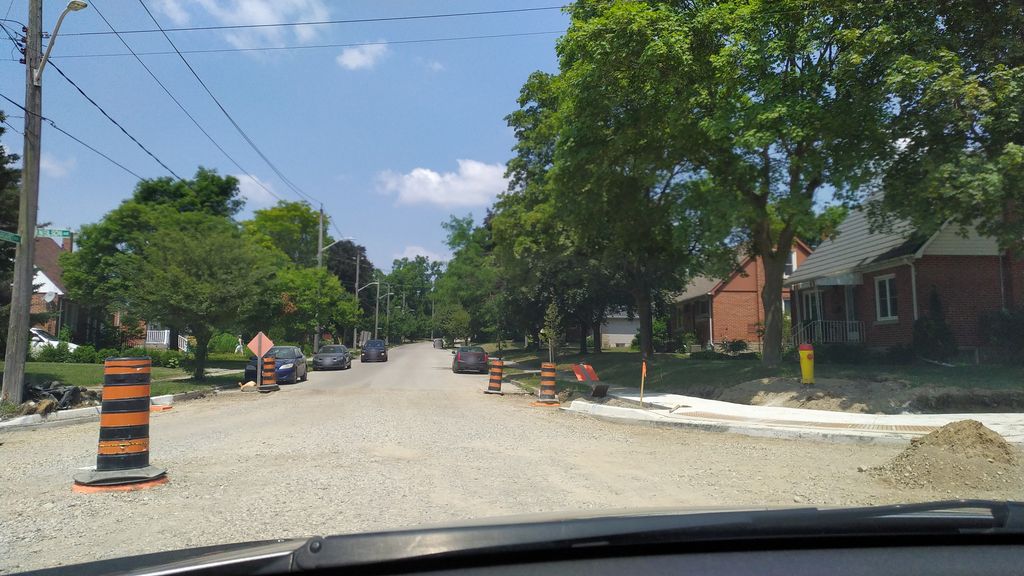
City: kitchener-waterloo